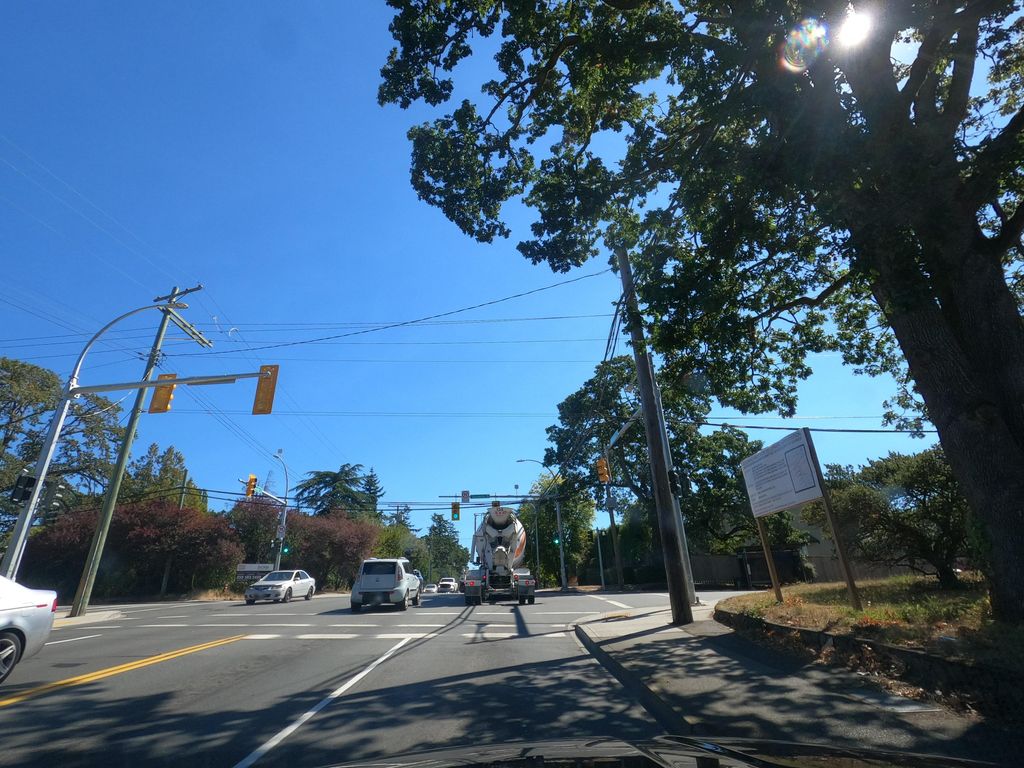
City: victoria